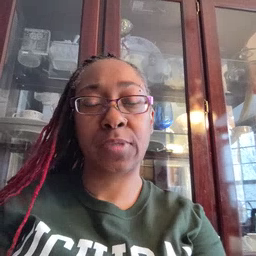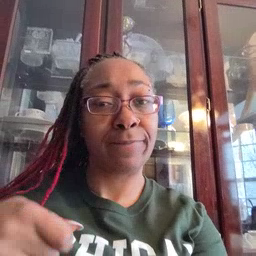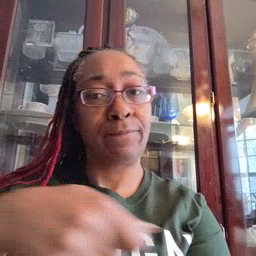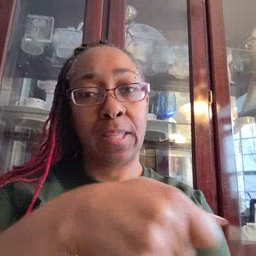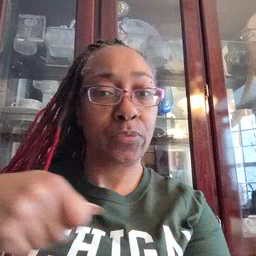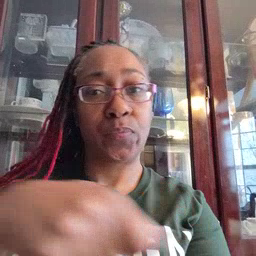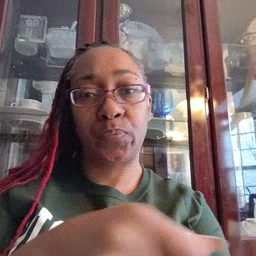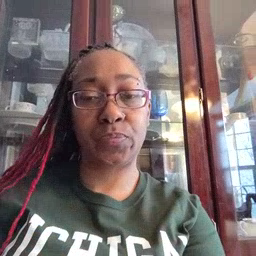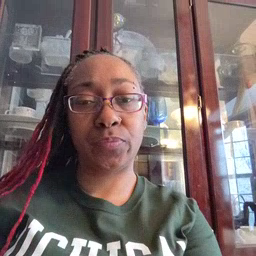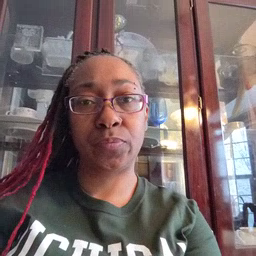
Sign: vacuum